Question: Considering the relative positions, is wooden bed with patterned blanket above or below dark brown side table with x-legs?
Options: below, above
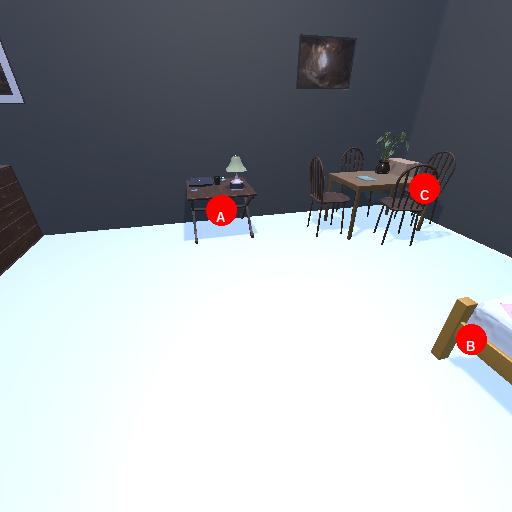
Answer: below